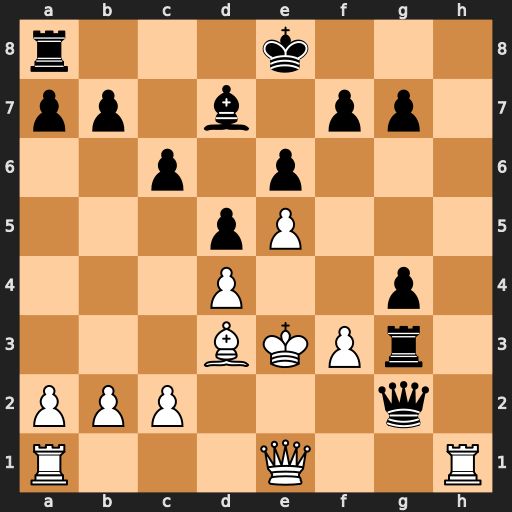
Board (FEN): r3k3/pp1b1pp1/2p1p3/3pP3/3P2p1/3BKPr1/PPP3q1/R3Q2R
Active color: w
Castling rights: q
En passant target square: -
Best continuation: Rh8+ Ke7 Qb4+ c5 Qxc5#